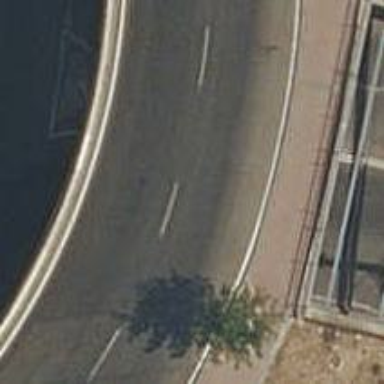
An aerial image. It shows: Secondary road passing through tunnel.